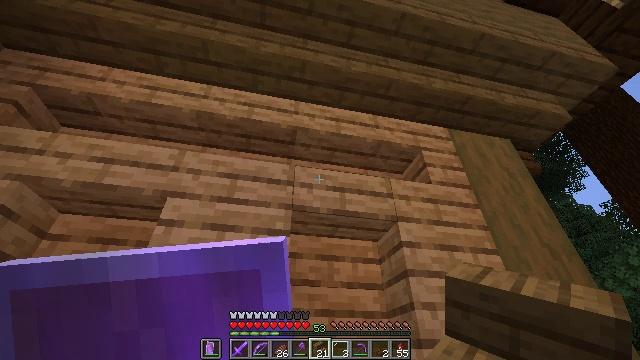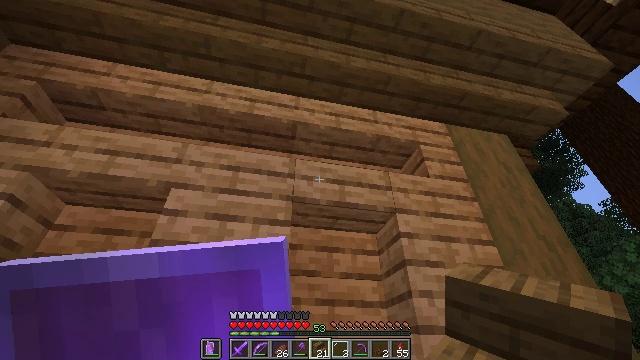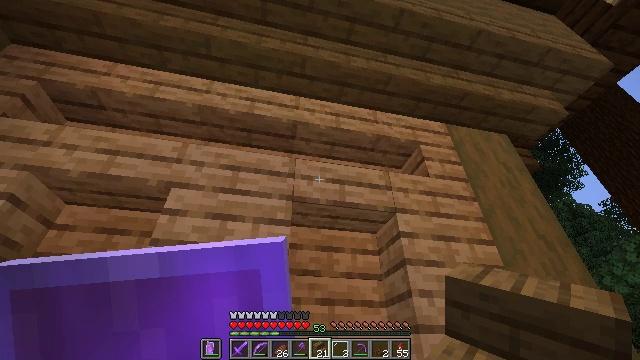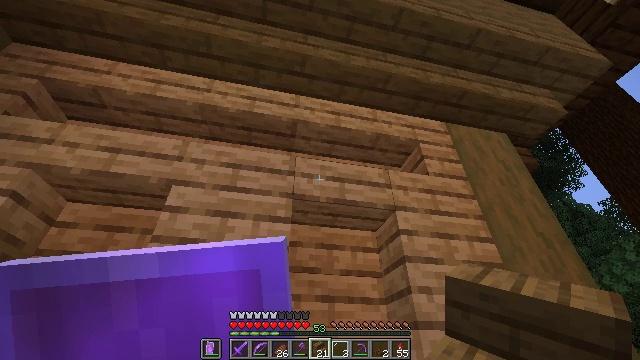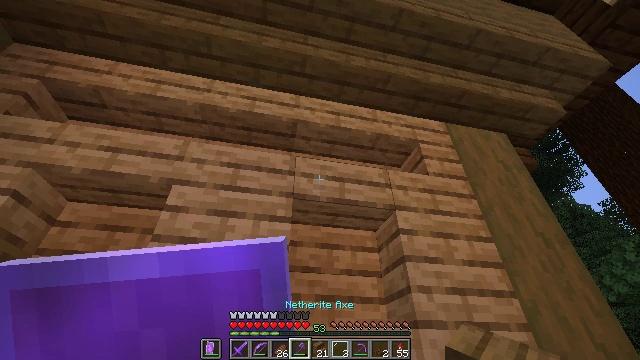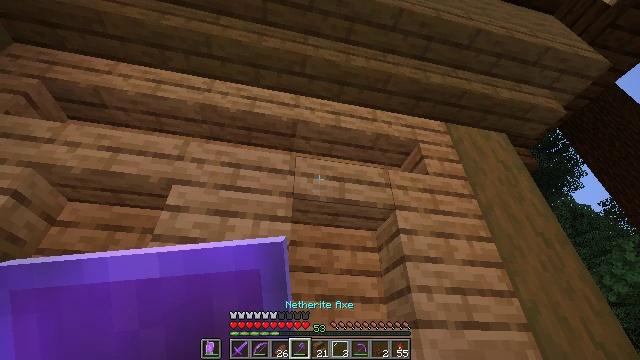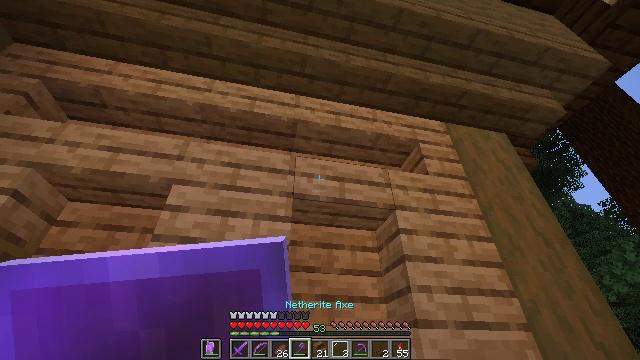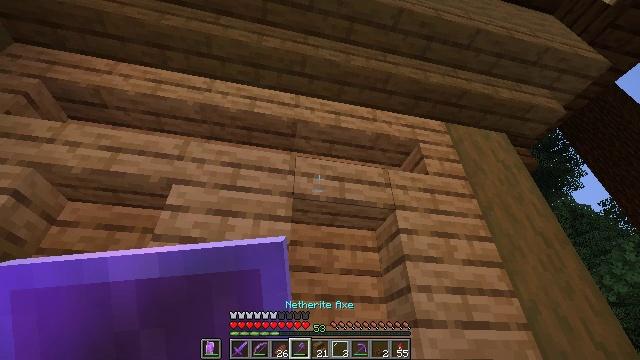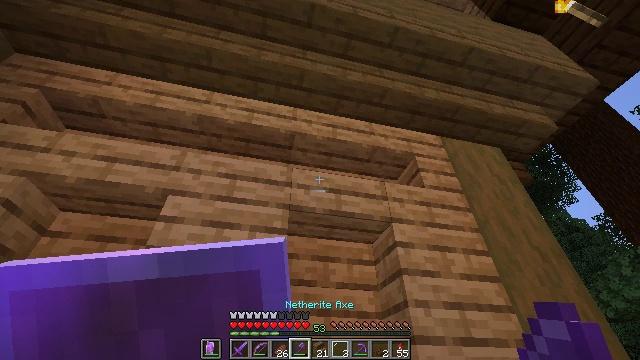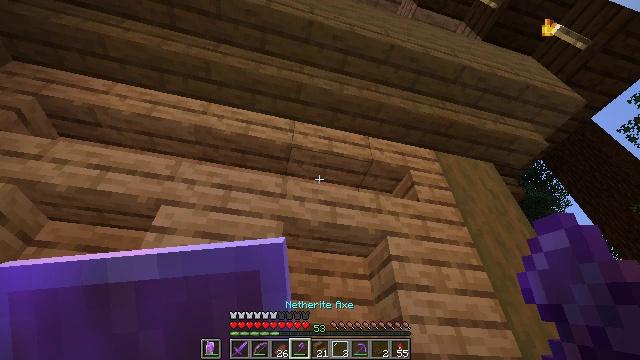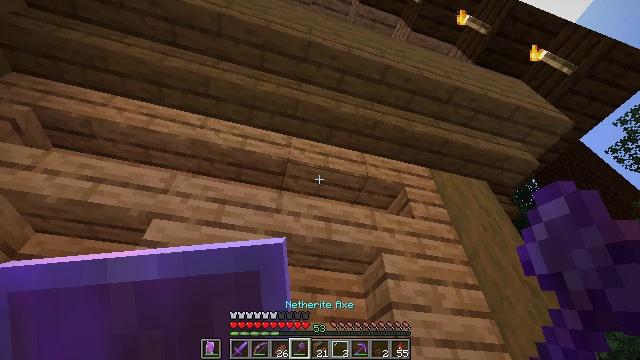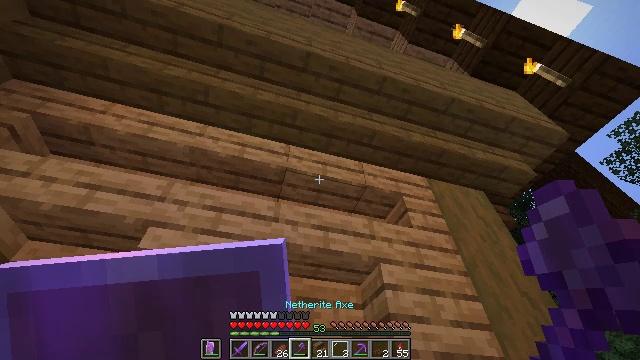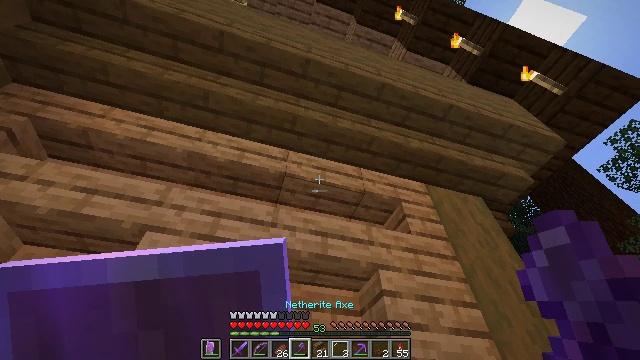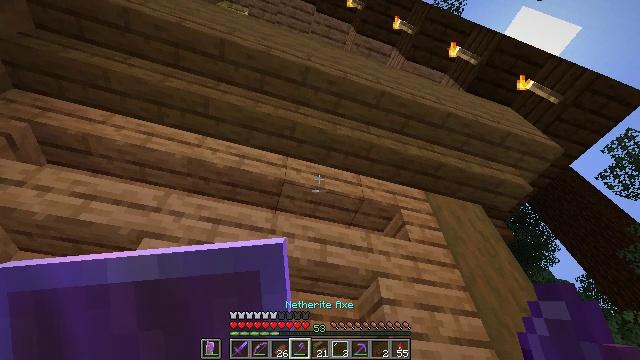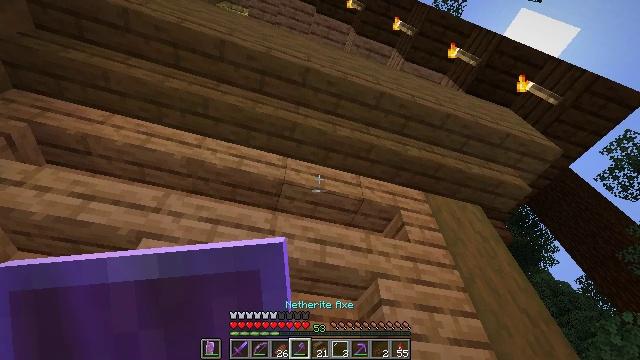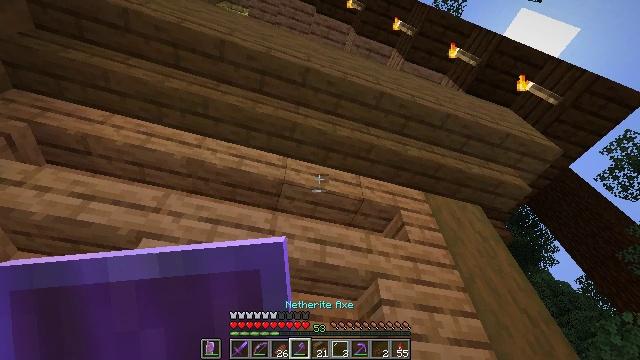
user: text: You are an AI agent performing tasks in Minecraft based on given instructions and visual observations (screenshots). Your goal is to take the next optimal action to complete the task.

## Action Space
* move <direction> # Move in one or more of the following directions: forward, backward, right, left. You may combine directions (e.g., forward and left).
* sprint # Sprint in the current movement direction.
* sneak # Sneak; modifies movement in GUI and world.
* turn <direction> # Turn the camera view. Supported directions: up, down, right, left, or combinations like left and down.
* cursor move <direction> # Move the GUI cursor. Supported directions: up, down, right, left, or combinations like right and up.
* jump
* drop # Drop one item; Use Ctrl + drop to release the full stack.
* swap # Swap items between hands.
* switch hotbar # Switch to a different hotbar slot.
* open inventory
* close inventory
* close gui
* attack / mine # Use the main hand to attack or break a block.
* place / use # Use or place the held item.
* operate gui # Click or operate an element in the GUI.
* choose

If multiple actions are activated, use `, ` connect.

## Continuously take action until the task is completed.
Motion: motion action
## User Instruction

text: Break the jungle stairs to collect them.
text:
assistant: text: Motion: sneak
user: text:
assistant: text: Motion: sneak
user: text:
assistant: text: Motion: sneak
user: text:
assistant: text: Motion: sneak
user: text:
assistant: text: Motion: sneak
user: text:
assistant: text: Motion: sneak
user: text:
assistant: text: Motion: sneak
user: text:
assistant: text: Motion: sneak, turn up
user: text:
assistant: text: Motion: sneak, turn right and up
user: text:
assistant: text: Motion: sneak, turn right and up
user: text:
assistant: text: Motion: sneak, turn up
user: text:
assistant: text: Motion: sneak, turn up
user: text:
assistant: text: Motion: sneak, turn up
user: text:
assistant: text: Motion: sneak
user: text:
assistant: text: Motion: sneak, attack / mine
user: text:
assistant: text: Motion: sneak, attack / mine
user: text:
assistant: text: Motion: sneak, attack / mine
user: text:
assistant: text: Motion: sneak, attack / mine
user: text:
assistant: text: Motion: sneak, attack / mine
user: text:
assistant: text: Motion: sneak, attack / mine
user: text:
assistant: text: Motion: sneak
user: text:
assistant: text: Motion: sneak
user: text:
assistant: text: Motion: sneak
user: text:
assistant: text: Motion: sneak
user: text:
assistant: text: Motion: sneak, attack / mine